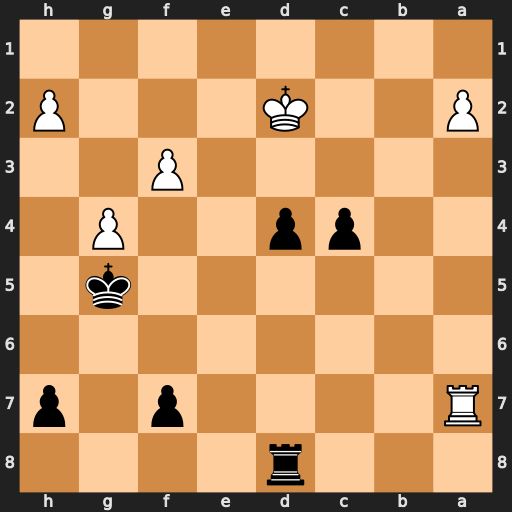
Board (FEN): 3r4/R4p1p/8/6k1/2pp2P1/5P2/P2K3P/8
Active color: b
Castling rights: -
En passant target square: -
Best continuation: c3+ Kd3 Rc8 Re7 c2